Question: After installing a fresh version of symfony via composer
'php composer create-project symfony/framework-standard-edition myProject'
The default welcome page looks like this
All permissions are correct so not sure where the default view is? Anyone seen this before?
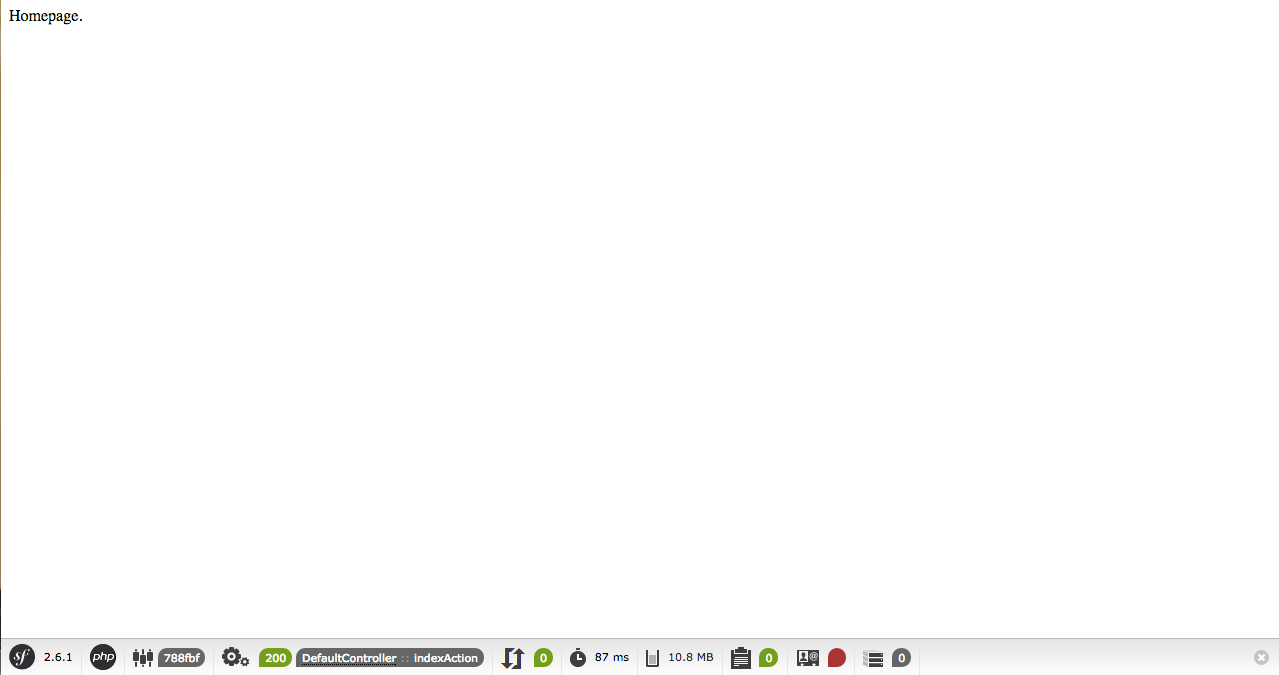
Answer: This is exactly what should be displayed. When you install the standard framework edition, it comes with a default 'AppBundle' that has a controller which loads the default index page. The content of that template simply displays 'Homepage'.
Here's the 'AppBundle/Controller/DefaultController' call, it renders the 'default/index.html.twig' template:
'''
return $this->render('default/index.html.twig');
'''
And here's the 'content' section of that template:
'''
{% block body %}
Homepage.
{% endblock %}
'''
The fact that the Symfony profiler is showing at the bottom is the main indicator that you actually installed Symfony properly.
Here are the files in Symfony 2.7:
<URL>
<URL>
The screenshot you are looking for existed for the 'Acme/DemoBundle' which was the default through Symfony 2.4, but this was removed in Symfony 2.5 in favor of a much more bare-bones 'AppBundle'.